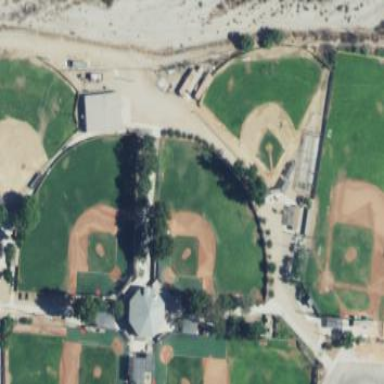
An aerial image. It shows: Baseball pitch for leisure land activities.